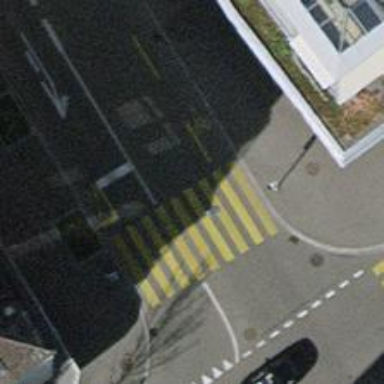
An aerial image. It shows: Zebra crossing with traffic signals. The crossing is marked by traffic lights.